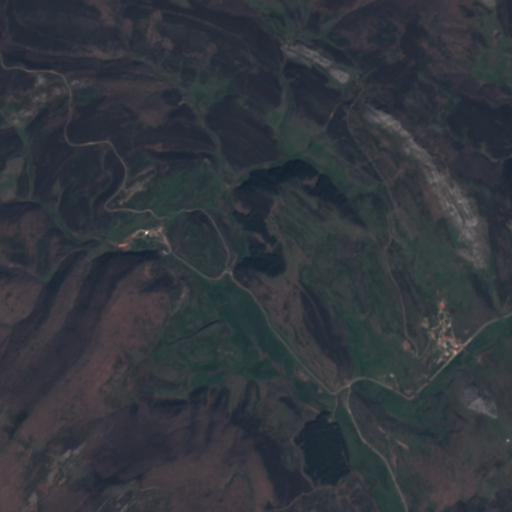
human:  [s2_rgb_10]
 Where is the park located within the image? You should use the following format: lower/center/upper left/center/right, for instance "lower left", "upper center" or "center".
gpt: The park is located in the center left of the image.
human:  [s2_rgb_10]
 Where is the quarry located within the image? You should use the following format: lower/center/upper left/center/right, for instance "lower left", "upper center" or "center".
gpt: The quarry is located in the lower left of the image.
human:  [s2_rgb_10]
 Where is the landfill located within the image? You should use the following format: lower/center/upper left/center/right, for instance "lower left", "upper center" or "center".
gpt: There is no landfill in the image.